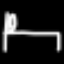
Label: bed